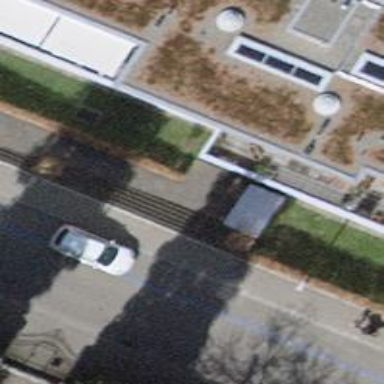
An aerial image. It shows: Bicycle parking shed.